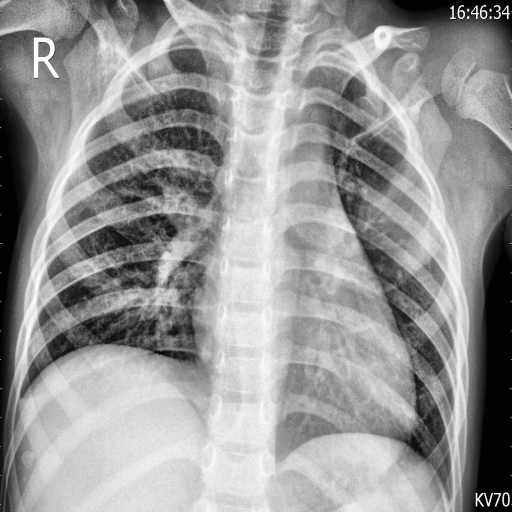
Finding: PNEUMONIA